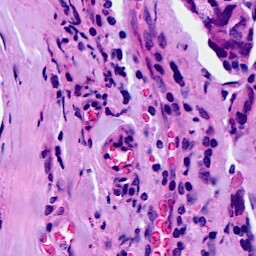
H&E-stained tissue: Breast